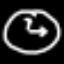
Label: clock